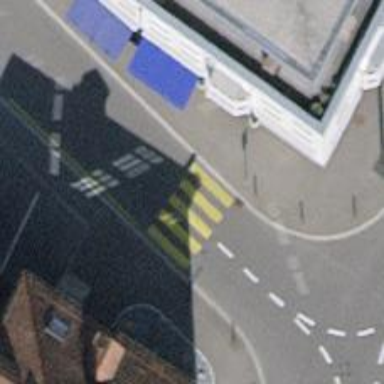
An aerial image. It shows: Uncontrolled zebra crossing on the road.